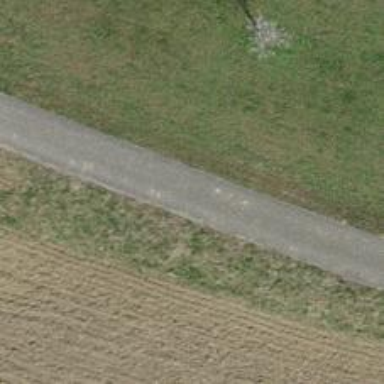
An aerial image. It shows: Unclassified road with asphalt surface.